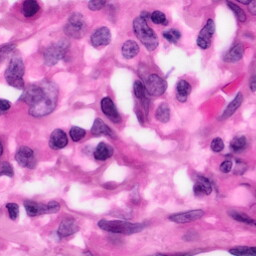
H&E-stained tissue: Pancreatic